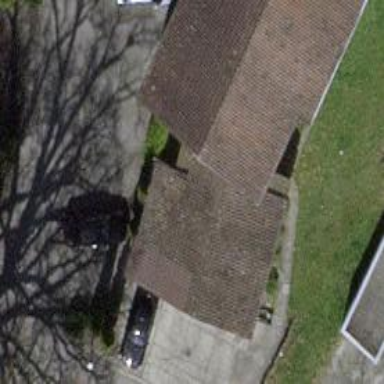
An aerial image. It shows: Group of garages.